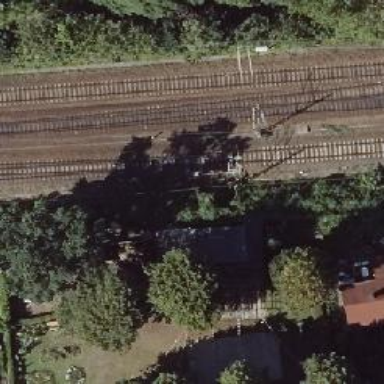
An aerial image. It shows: Railway switch with the turnout side on the right.